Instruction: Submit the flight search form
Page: home
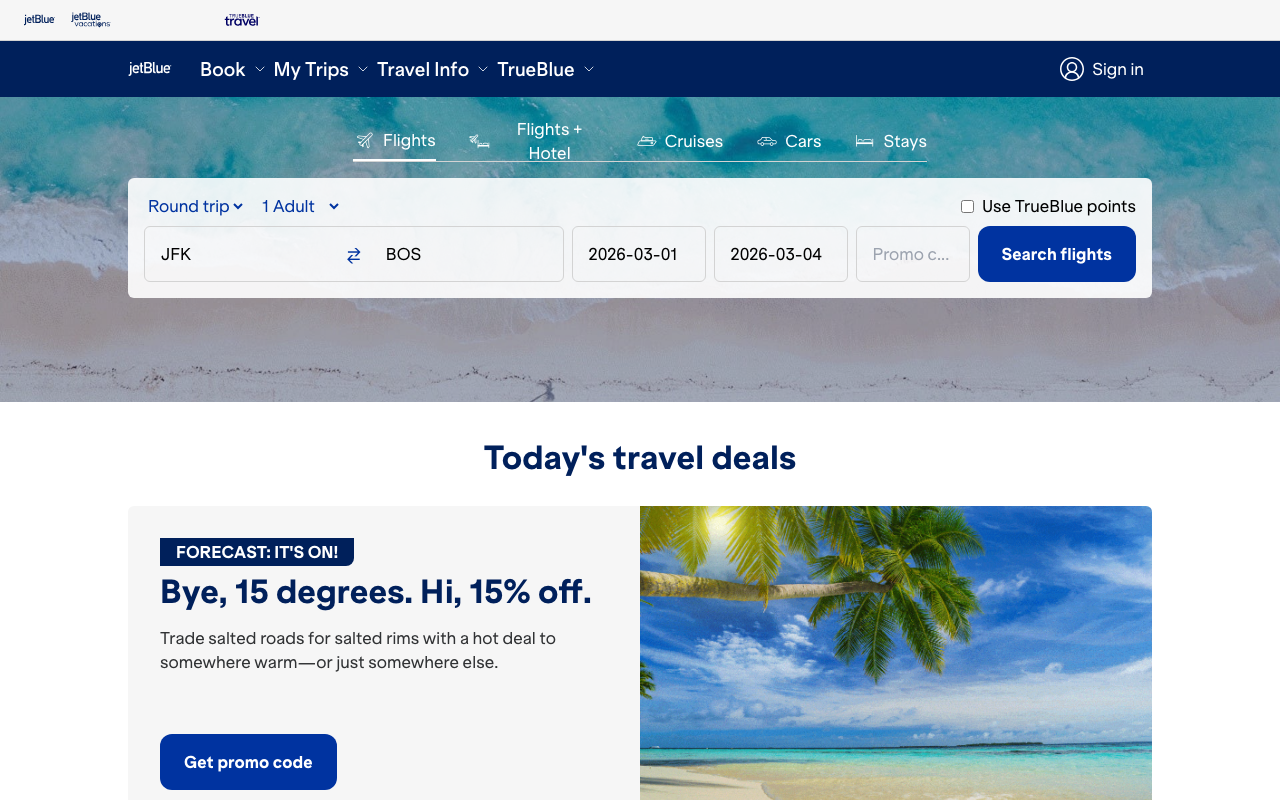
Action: click